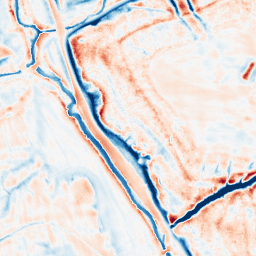
Category: edge_preserving
Decomposition family: bilateral
Decomposition parameters: d: 21
sigma_color: 150
sigma_space: 150
Upsampling method: sinc_blackman
Upsampling parameters: scale: 4
kernel_size: 16
Upsampling scale: 4